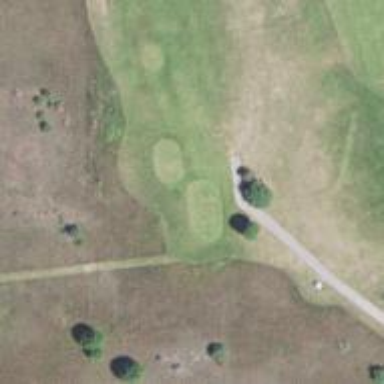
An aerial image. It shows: Service road designated as golf cart path.